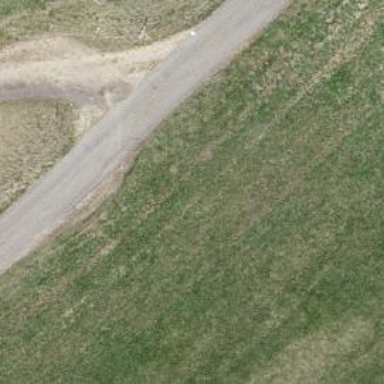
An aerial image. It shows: Well-maintained track road of grade 1.